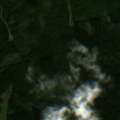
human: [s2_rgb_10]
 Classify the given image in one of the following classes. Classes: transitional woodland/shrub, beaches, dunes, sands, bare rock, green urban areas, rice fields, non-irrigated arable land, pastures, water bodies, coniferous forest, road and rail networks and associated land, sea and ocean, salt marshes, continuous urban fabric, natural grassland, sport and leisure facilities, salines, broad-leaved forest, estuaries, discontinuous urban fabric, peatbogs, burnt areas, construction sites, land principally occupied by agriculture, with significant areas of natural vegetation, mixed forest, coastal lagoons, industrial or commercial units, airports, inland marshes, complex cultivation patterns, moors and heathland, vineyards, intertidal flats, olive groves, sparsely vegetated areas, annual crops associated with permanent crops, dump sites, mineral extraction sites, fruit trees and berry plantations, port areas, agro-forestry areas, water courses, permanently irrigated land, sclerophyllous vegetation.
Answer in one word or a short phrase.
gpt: coniferous forest, mixed forest